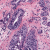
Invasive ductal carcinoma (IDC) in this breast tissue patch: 0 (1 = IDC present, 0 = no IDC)